Field crop: maize
Growth stage: 2
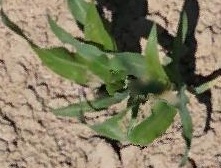
Species: maize